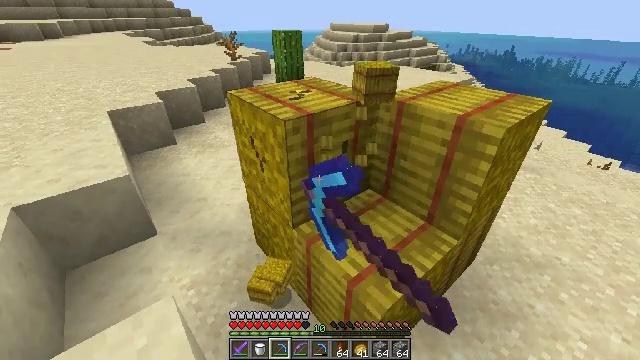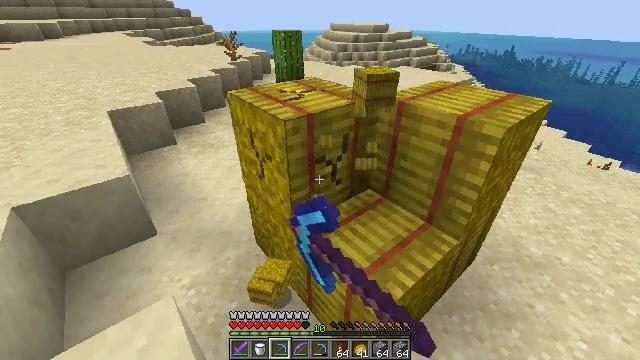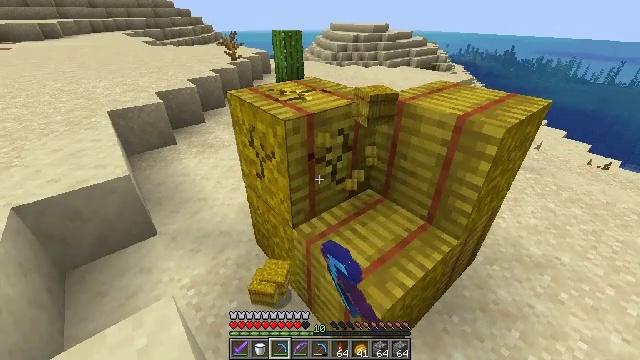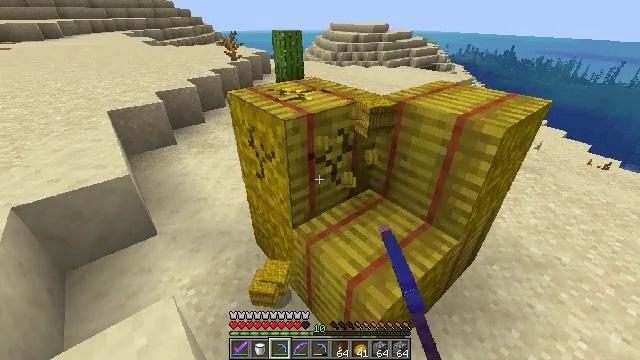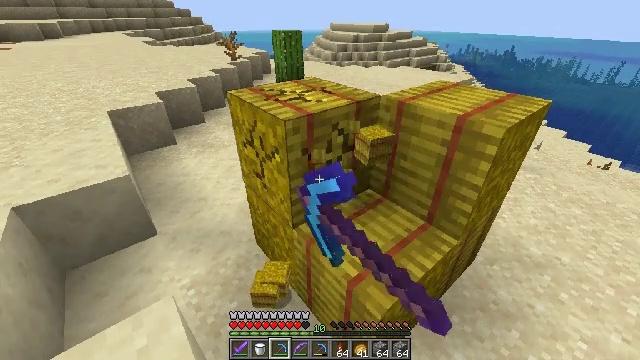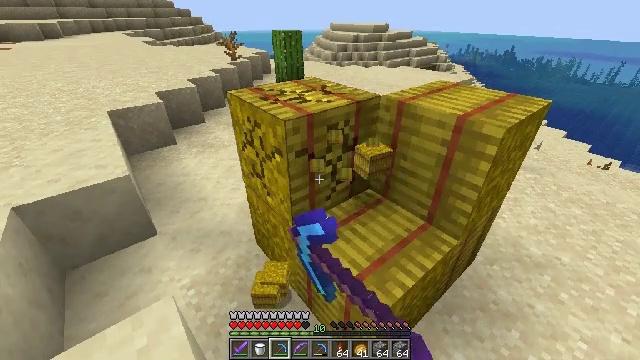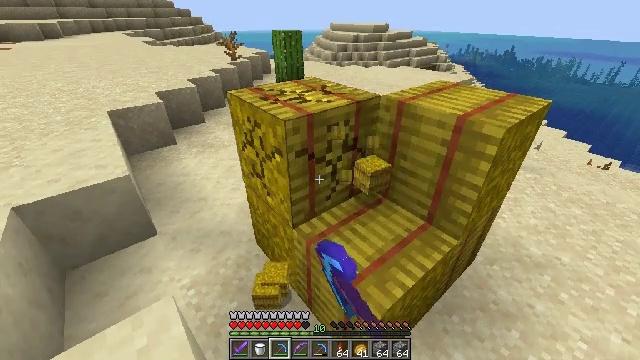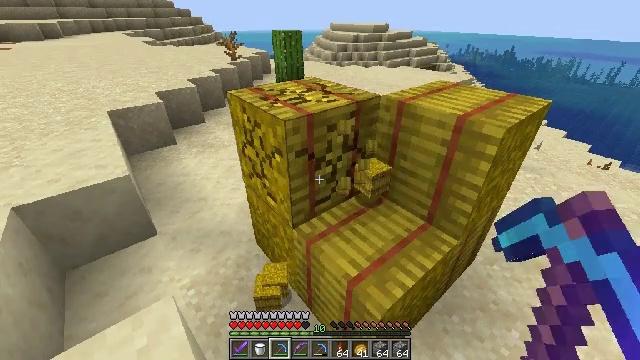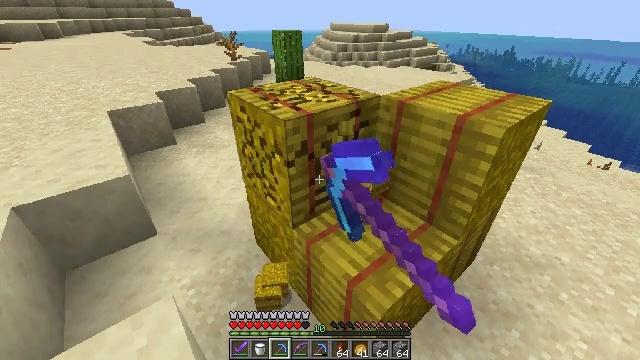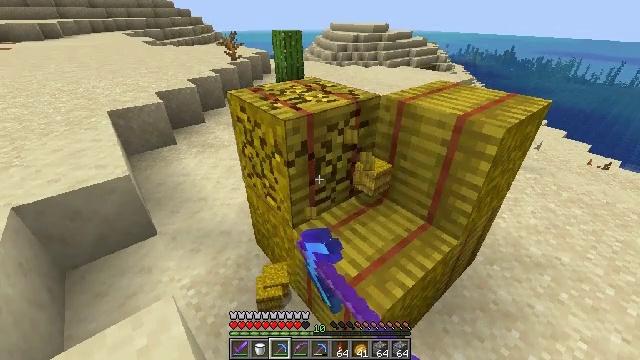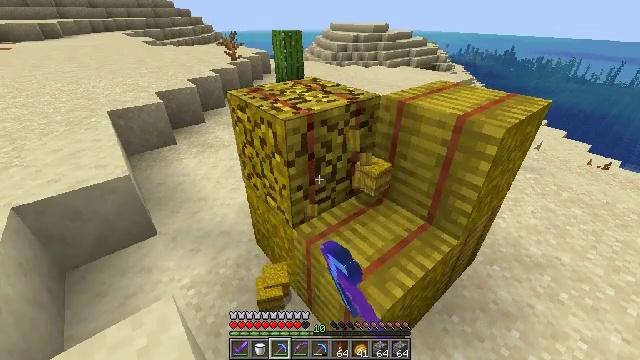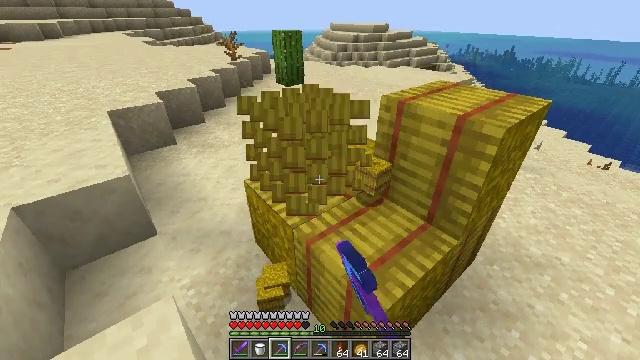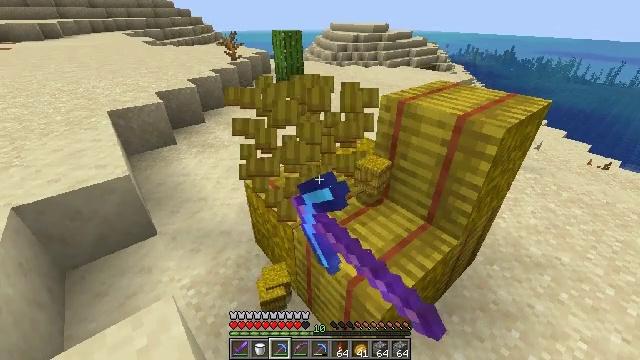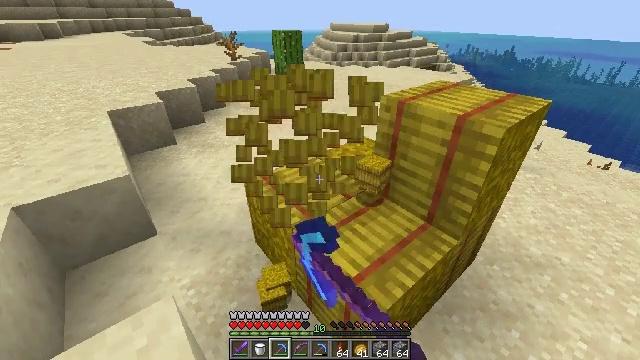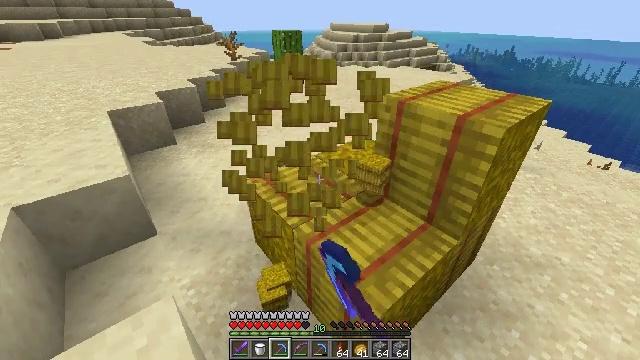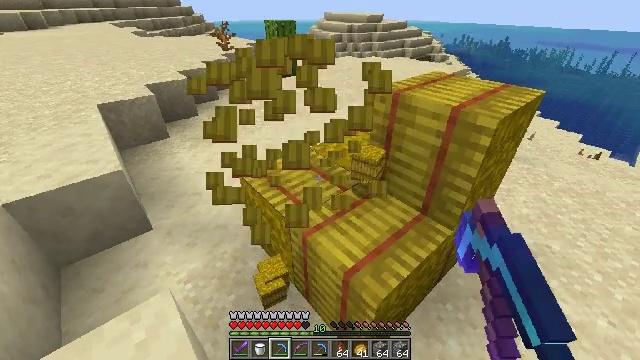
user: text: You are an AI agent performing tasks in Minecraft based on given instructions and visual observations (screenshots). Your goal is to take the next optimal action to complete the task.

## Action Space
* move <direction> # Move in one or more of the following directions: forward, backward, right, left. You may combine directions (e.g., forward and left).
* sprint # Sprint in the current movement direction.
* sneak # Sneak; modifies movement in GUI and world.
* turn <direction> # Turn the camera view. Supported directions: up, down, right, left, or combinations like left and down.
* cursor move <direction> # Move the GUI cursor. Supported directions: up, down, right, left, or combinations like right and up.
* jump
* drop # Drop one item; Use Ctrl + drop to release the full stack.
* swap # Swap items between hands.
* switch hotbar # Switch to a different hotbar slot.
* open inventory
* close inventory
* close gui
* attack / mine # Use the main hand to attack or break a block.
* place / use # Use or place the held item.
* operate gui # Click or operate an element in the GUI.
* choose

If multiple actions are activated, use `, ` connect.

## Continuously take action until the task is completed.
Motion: motion action
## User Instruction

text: Break the hay block to collect it.
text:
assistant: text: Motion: attack / mine
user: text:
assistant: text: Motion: attack / mine
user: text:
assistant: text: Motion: attack / mine
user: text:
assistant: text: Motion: attack / mine
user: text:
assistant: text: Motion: attack / mine
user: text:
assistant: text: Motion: attack / mine
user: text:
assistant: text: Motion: attack / mine
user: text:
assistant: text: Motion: attack / mine
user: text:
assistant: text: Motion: attack / mine
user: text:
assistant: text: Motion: attack / mine
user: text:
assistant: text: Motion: attack / mine
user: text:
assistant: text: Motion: attack / mine
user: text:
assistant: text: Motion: attack / mine
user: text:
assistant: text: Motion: attack / mine
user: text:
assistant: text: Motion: turn right and down, attack / mine
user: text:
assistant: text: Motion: turn right and down, attack / mine
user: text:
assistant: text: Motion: turn right and down, attack / mine
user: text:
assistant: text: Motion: turn right and down, attack / mine
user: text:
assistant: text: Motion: turn right and down, attack / mine
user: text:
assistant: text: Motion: attack / mine
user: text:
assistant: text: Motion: attack / mine
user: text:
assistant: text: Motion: attack / mine
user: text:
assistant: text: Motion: attack / mine
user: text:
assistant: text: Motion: attack / mine
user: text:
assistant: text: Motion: attack / mine
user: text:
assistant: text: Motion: attack / mine
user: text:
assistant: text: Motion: attack / mine
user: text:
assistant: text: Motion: attack / mine
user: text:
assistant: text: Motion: attack / mine
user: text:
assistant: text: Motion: attack / mine